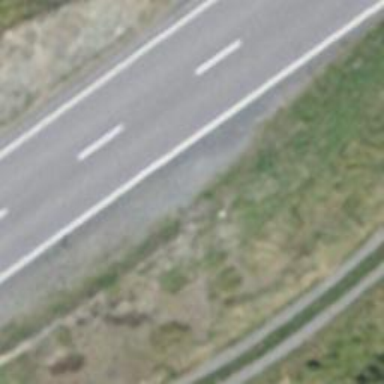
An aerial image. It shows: Primary road with asphalt surface.